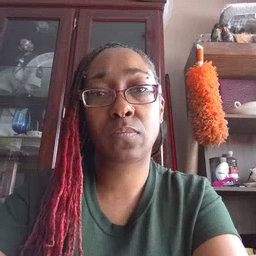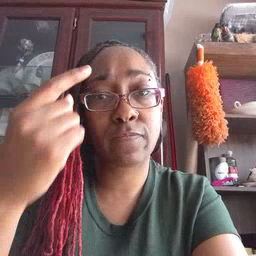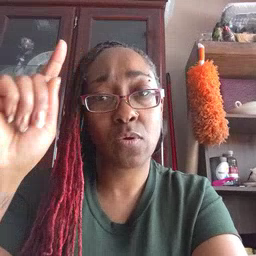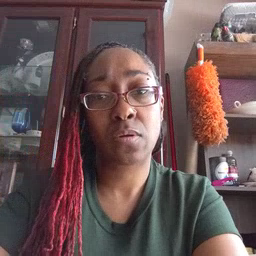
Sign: for